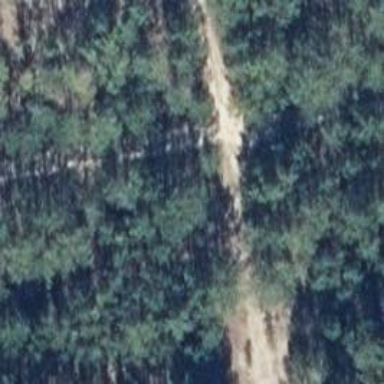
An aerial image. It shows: Dirt track road with grade 4 tracktype.